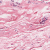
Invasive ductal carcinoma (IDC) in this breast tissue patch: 0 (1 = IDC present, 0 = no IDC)